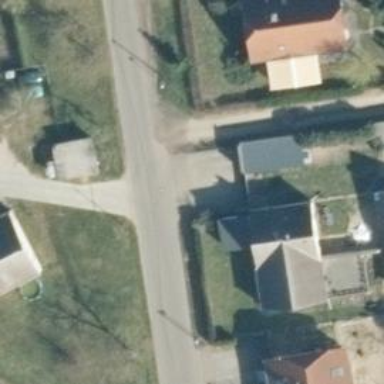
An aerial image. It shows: Residential road with gravel surface.